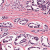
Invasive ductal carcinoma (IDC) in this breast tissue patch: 1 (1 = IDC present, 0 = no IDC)